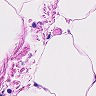
Metastatic tissue present: no